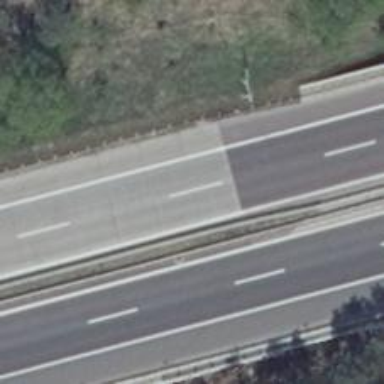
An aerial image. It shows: Motorway bridge with asphalt surface.